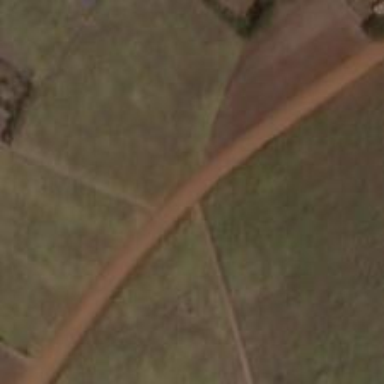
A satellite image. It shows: Tertiary road.